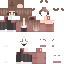
A female human skin with medium skin, wearing brown long hair dressed in a blue hoodie and black pants, featuring a closed mouth.